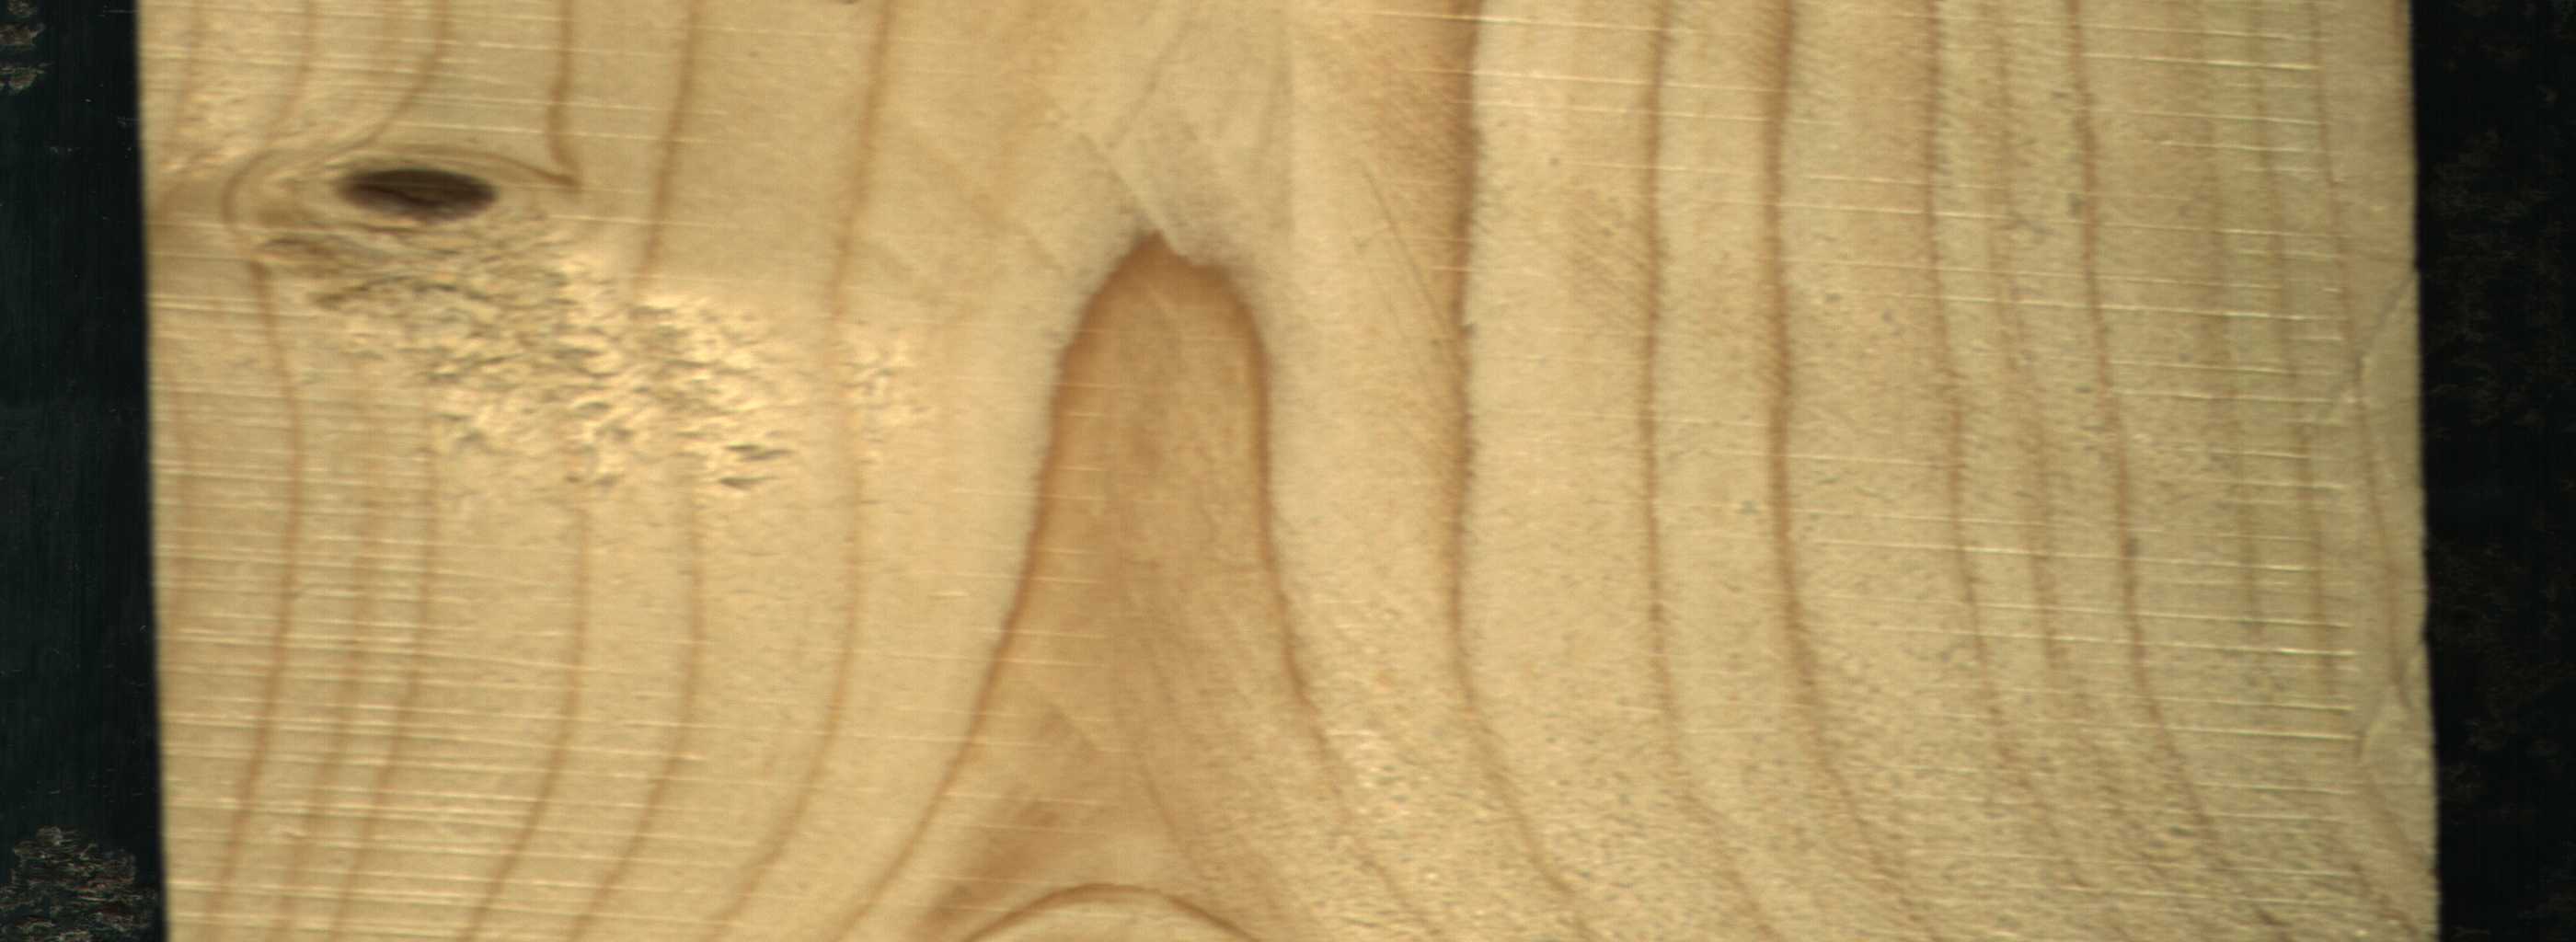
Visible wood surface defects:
Dead_Knot